Question: I have a timer that runs to restart an alarm once it goes off.
'''
alarm = NSTimer.scheduledTimerWithTimeInterval(
60 * minutesConstant + secondsConstant,
target:self,
selector: Selector("endSession"),
userInfo: nil,
repeats:false)
'''
Its selector function sets a mode flag, and calls the original function that set the alarm with new minutes and seconds constants, and also sends a user notification that the session has restarted.
I have a menu item that gets updated with the remaining time

So I've been opening it to check that my alarm does indeed restart, and that the notification shows once it hits zero. It works, but when I have the menu open and it gets down to zero it just stays at 0:00 and the timer doesn't fire until I click off the menu at which point it immediately shows the notification and resets the timer like intended.
How can I force the timer to fire when the menu is open? It's not a big deal but I don't want the user to be confused with the session just hangs if they watch the timer go down.
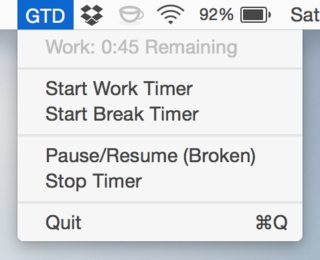
Answer: You just have to add your timer to the main runloop as follow:
'''
RunLoop.main.add(timer, forMode: .common)
'''
'''
RunLoop.main.add(alarm, forMode: .commonModes)
'''
---
'''
NSRunLoop.mainRunLoop().addTimer(alarm, forMode: NSRunLoopCommonModes)
'''